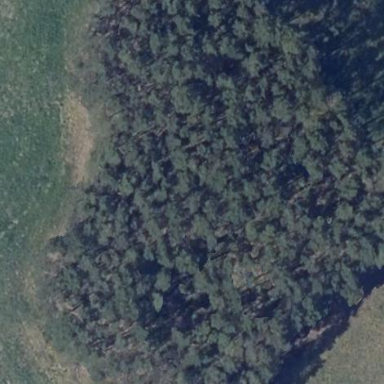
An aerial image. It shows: Forest area.